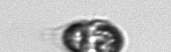
Label: Mesodinium